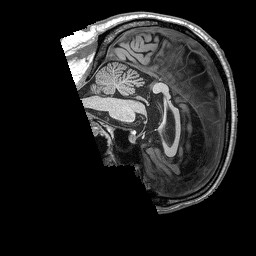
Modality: T1w
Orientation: sagittal
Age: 47
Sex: male
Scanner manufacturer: siemens
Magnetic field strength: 3 T
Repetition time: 2.53 s
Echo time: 0.00144 s